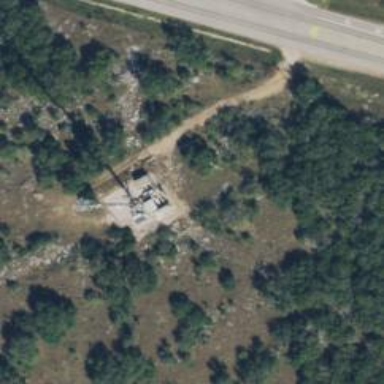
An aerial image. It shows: Communication mast tower.